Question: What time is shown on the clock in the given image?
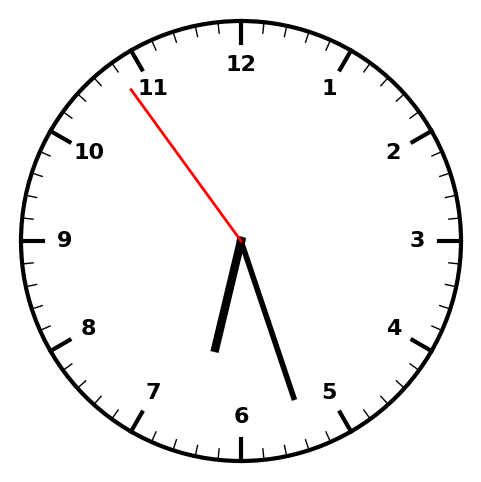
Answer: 06:26:54